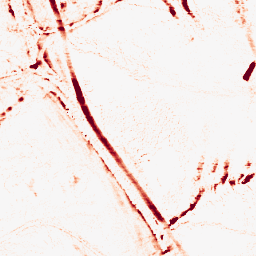
Category: morphological
Decomposition family: morphological_ellipse
Decomposition parameters: operation: opening
width: 5
height: 10
Upsampling method: cubic_mitchell
Upsampling parameters: scale: 2
Upsampling scale: 2